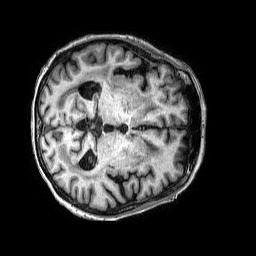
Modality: T1w
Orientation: axial
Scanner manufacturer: philips
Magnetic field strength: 3 T
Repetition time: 0.006847 s
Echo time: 0.003087 s